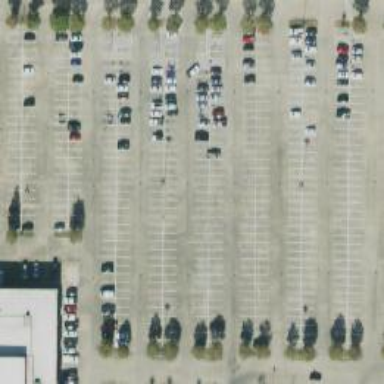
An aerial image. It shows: Parking space is available.